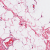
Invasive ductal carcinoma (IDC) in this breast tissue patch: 0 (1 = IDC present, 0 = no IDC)